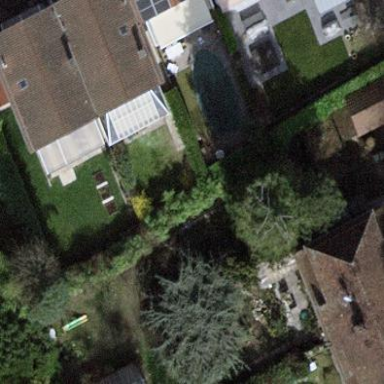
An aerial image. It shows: Garden enclosed by fence.